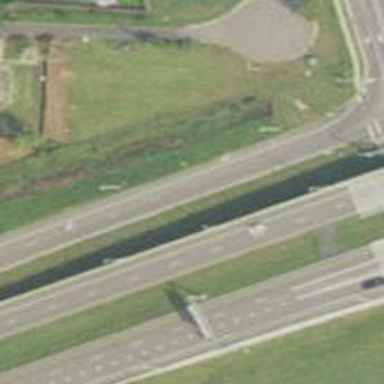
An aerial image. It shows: Motorway link.